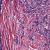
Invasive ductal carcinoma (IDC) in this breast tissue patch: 0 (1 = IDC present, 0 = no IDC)